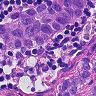
Metastatic tissue present: yes